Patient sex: F
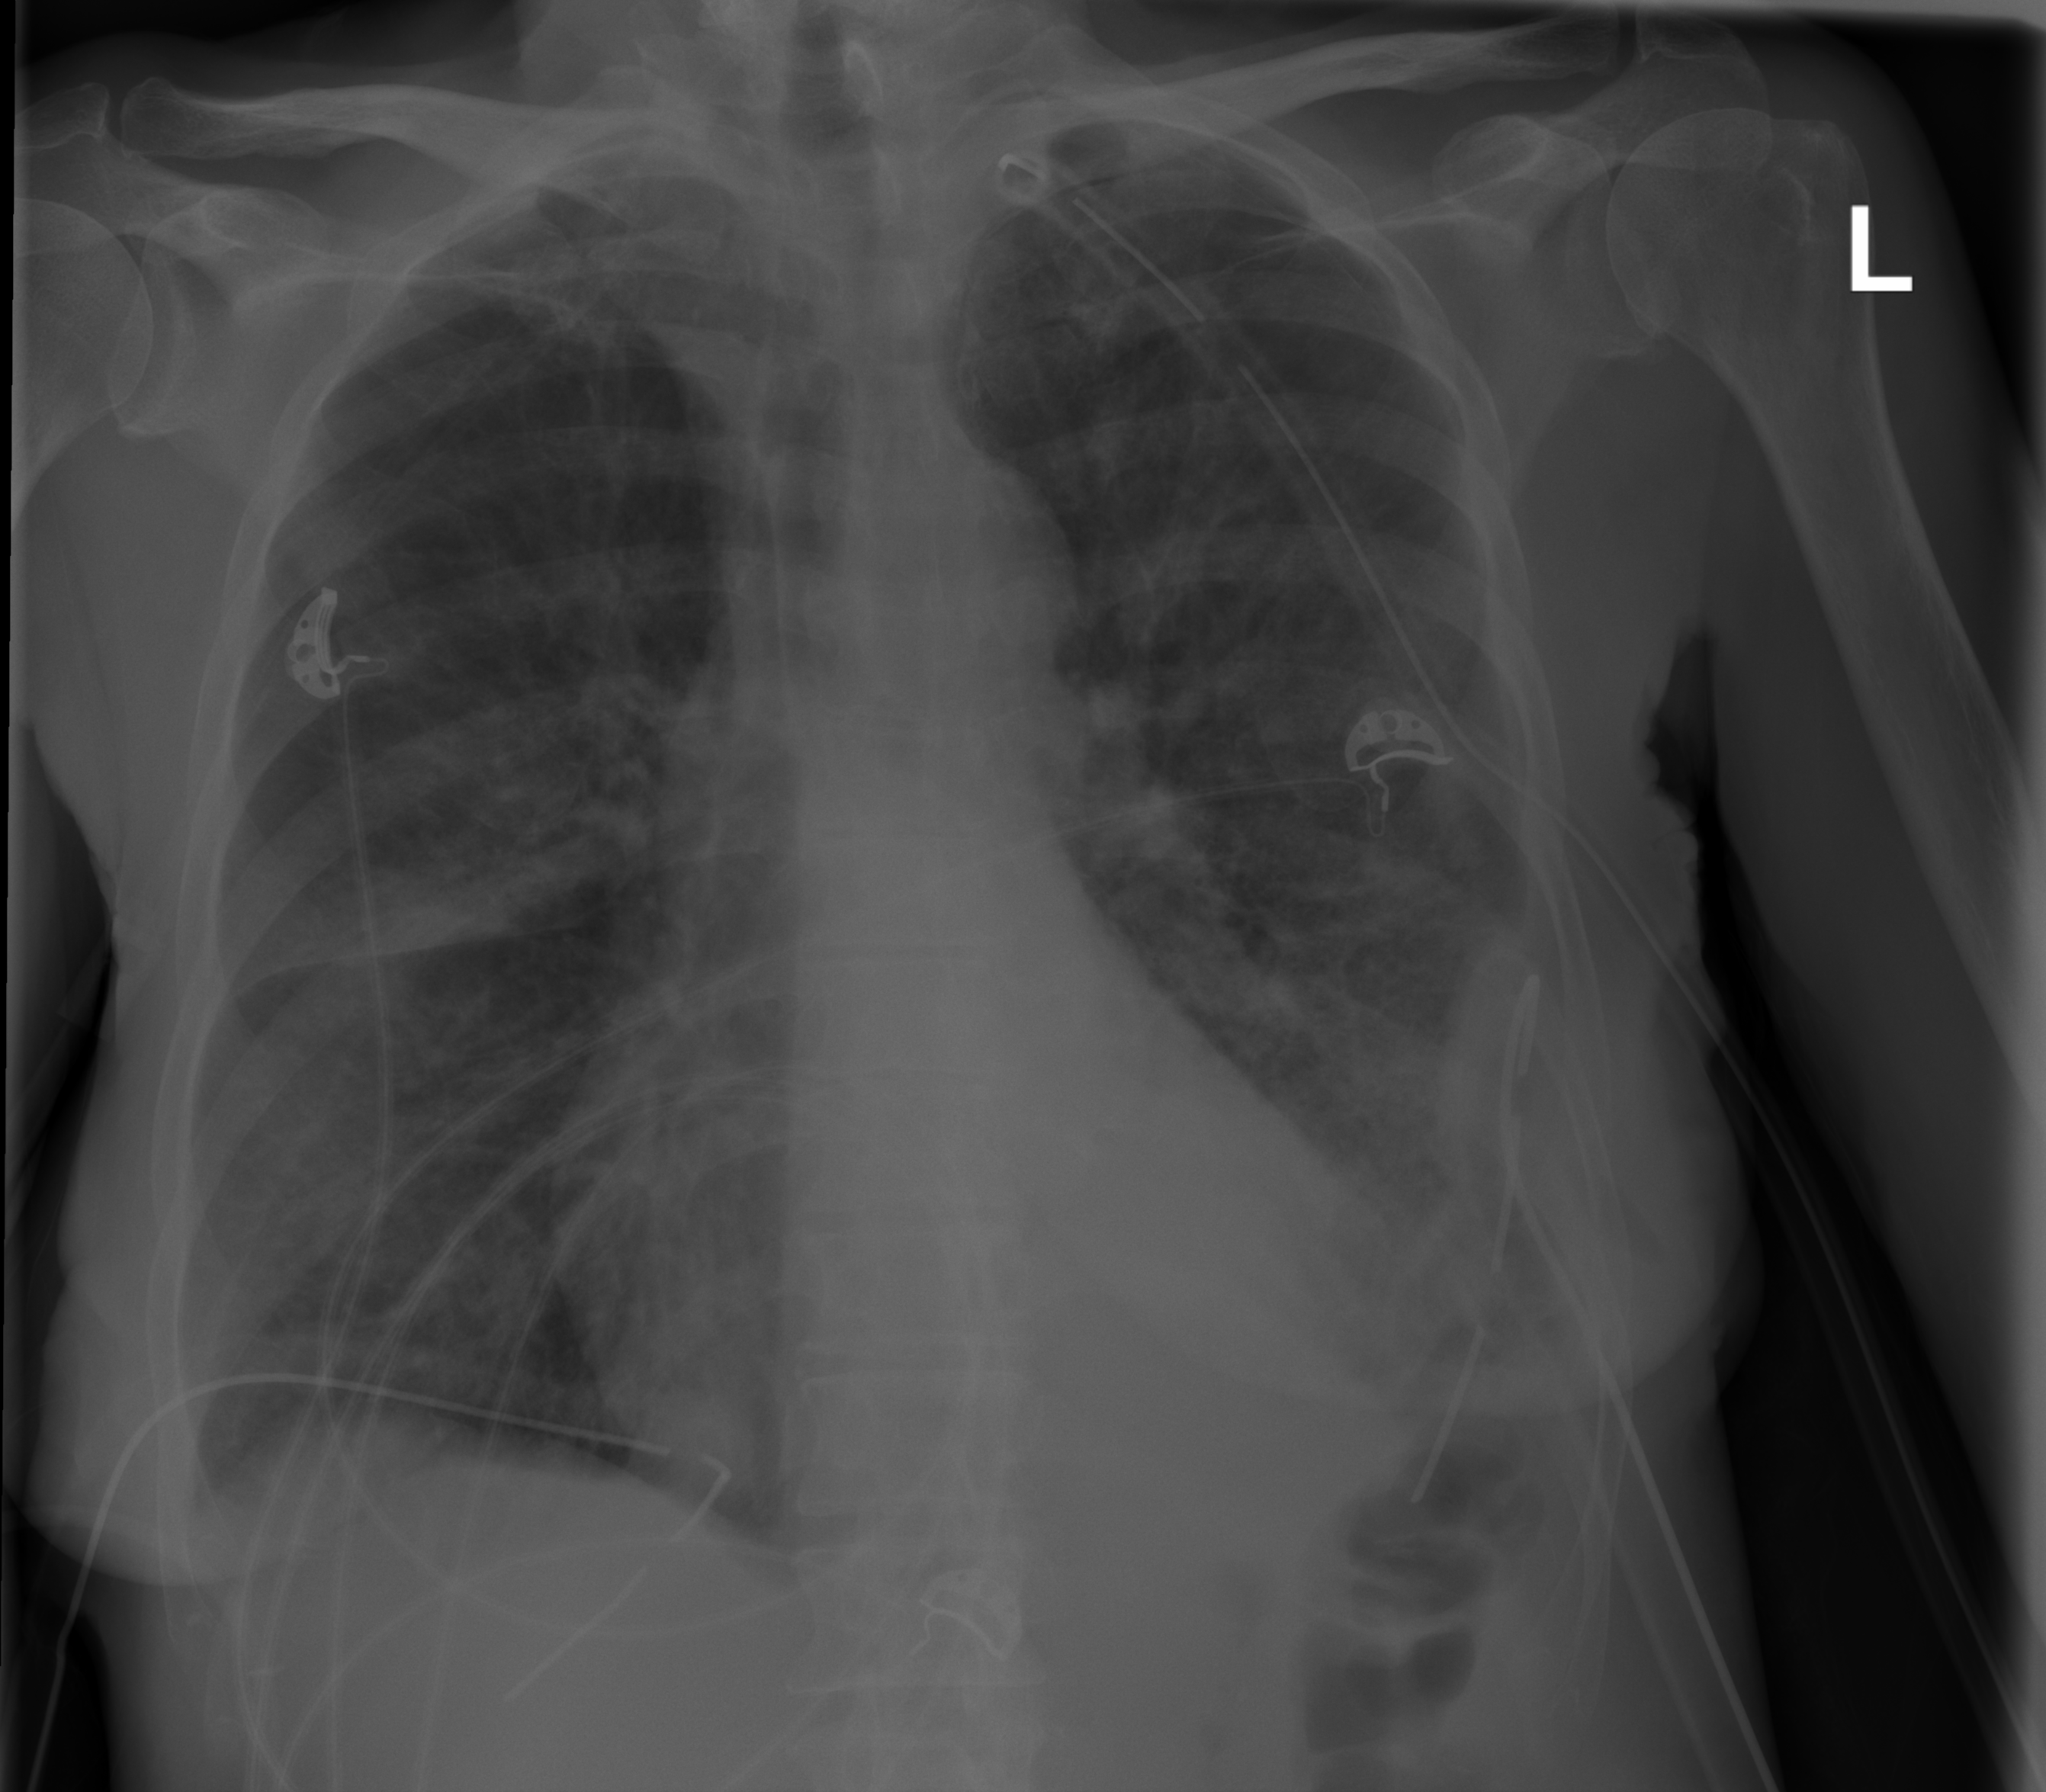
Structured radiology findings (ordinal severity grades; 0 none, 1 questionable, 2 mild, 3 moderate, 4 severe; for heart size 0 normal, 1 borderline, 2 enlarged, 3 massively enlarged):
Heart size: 0
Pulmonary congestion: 2
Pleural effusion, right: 2
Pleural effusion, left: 0
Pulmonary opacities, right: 2
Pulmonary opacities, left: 2
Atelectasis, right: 0
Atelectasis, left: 3